五年级 · 画法几何学
花花到书店买了两本大小相同的科技书，书长 25 厘米，宽 18 厘米，厚 3 厘米，如果将这两本书包装在一起，怎样包装最省纸？请画出示意图，并算出包装纸面积（接头处不算）
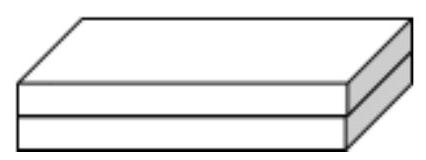
答案: 解1416 平方厘米

【分析】把这两个长方体书的 $25 \times 18$ 的面相粘合, 得到的大长方体的表面积最小, 比原来两个长方体书的表面积减少了 2 个最大的面, 最节约包装纸, 组成的长方体长 25 厘米, 宽 18 厘米, 高 $3+3=6$厘米, 由此即可解答。

【详解】如图所示:

$$
\begin{aligned}
& 3+3=6 \text { (厘米) } \\
& (25 \times 18+25 \times 6+18 \times 6) \times 2 \\
& =708 \times 2 \\
& =1416 \text { (平方厘米 })
\end{aligned}
$$

答：包装纸的面积是 1416 平方厘米。
【点睛】解决本题关键是了解三种不同的包装方法, 找出减少了哪些面, 由此求解。